Question: I only get the System.IndexOutOfRangeException error when running the solution normally but is all okay when stepping into through the whole loop.

I have tried the to catch the exception but no joy.
'''
private void button1_Click(object sender, EventArgs e)
{
for (int j = 0; j < jobs.Length; j++)
{
if (jobs[j].JobID == false)
{
for (int k = 0; k < threads.Length; k++)
{
if (threads[k] != null)
{
if (!(threads[k].ThreadState == ThreadState.Stopped) | !(threads[k].ThreadState == ThreadState.Unstarted))
{
continue;
}
}
try
{
threads[k] = new Thread(() => CountUp("ftp://ftp.net" + jobs[j].FTPFolder, HomePath + jobs[j].localFolder, j));
threads[k].Name = "Thread " + j + "| ID: " + threads[k].ManagedThreadId.ToString();
jobs[j].JobID = true;
//threads[k].Start();
break;
}
catch (Exception exception)
{
Console.WriteLine(exception);
throw;
}
}
}
}
StartThreads();
}
'''
I expect all threads in the threads[] array to be initialised if jobs[].JobID is false.
Below is the CountUp() method:
'''
private void CountUp(string ftppath,string localFile, int jobsID)
{
//string conf="";
NumberThreads++;
//string ftpPath = "ftp://ftp.Rxsystems.net" + conf.Split('|')[1];
//string downloadPath = HomePath + conf.Split('|')[0] + "\";
string ftpPath = ftppath;
string downloadPath = localFile;
List<string> MSI = new List<string>(KD.FTP.Class.ListFiles(ftpPath,
FTPuser, FTPpass));
if (MSI.Count > 0)
{
KD.File.Class.Logger(Thread.CurrentThread.Name + ", " + MSI.Count + " Files in " + ftpPath, CurDir + "\log.txt");
this.textBox1.AppendText(Thread.CurrentThread.Name + ", " + MSI.Count + " Files in " + ftpPath);
//this.textBox1.AppendText("
");
int count = 0;
foreach (string ftpFile in MSI)
{
KD.FTP.Class.Download(ftpPath + ftpFile,downloadPath + "\" + ftpFile, FTPuser,FTPpass);
count++;
KD.File.Class.Logger(Thread.CurrentThread.Name + ", " + "Downloaded " + count + "/" + MSI.Count + " Files - " + ftpFile, CurDir + "\log.txt");
this.textBox1.AppendText(Thread.CurrentThread.Name + ", " + "Downloaded " + count + "/" + MSI.Count + " Files - " + ftpFile);
//this.textBox1.AppendText("
");
}
}
NumberThreads--;
jobs[jobsID].JobID = false;
}
'''
The below initialises threads[] and jobs[]:
'''
private void Form1_Load(object sender, EventArgs e)
{
Form1.CheckForIllegalCrossThreadCalls = false;
if (File.Exists(CurDir + "\FTPpaths.config"))
{
foreach (string line in File.ReadAllLines(CurDir + "\FTPpaths.config"))
{
if (!string.IsNullOrEmpty(line))
{
ConfigPaths.Add(line.Split('|')[0] + "|" + line.Split('|')[1]);
}
}
if (ConfigPaths.Count > 0)
{
jobs = new Jobs[ConfigPaths.Count];
for (int j = 0; j < ConfigPaths.Count; j++)
{
jobs[j] = new Jobs();
jobs[j].FTPFolder = ConfigPaths[j].Split('|')[1];
jobs[j].localFolder = ConfigPaths[j].Split('|')[0];
jobs[j].JobID = false;
}
threads = new Thread[jobs.Length];
}
timer1.Enabled = true;
}
else
{
Application.Exit();
}
}
'''
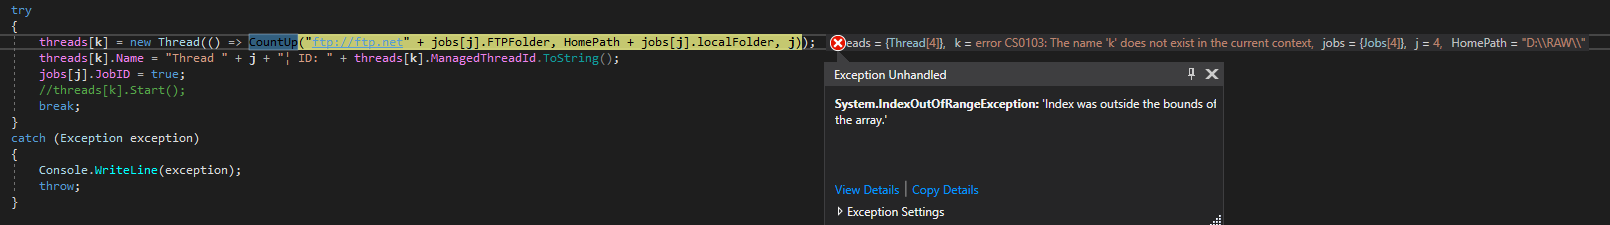
Answer: From what I can see the problem is with 'j' variable which is captured from closure into delegate passed to 'new Thread'. It's well know problem when actual delegate execution references the variable in state after the loop execution so it's supposed to effectively contain 'jobs.Length' value which is out of range. To fix you need to introduce a local variable inside the loop to copy 'j' value in, and then use this variable instead of 'j' as index of 'jobs' inside the delegate passed to the 'Thread' constructor:
'''
try
{
var jobIdx = j;
threads[k] = new Thread(() => CountUp("ftp://ftp.net" + jobs[jobIdx].FTPFolder, HomePath + jobs[jobIdx].localFolder, jobIdx));
...
// other stuff
}
catch (Exception exception)
{
Console.WriteLine(exception);
throw;
}
'''